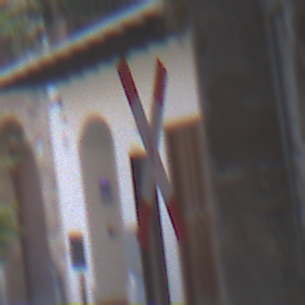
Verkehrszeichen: Andreaskreuz
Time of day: Midday
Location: Outdoor (Urban)
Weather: PartlyCloudy
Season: NotSpecified
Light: Natural